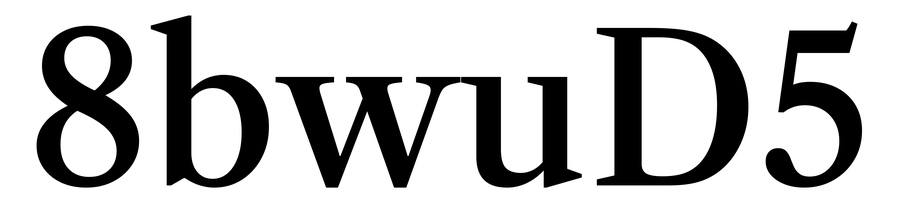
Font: LibreCaslonText_Medium